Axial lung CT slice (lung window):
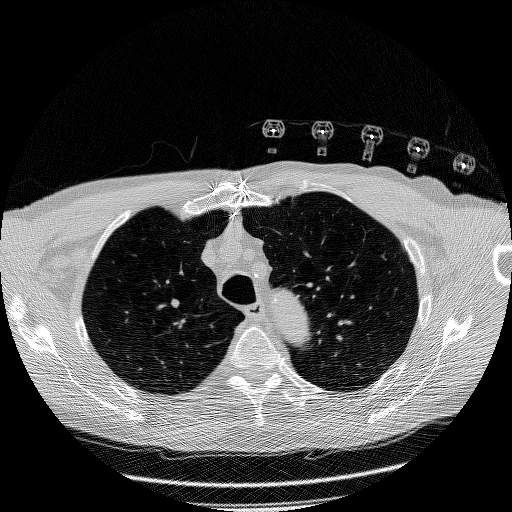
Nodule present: no